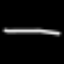
Label: line